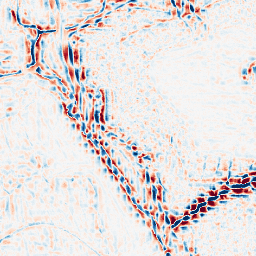
Category: wavelet
Decomposition family: wavelet_reverse_biorthogonal
Decomposition parameters: wavelet: rbio4.4
level: 3
Upsampling method: quadratic
Upsampling parameters: scale: 4
Upsampling scale: 4